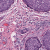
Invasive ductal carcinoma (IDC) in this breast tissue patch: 0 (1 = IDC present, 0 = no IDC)